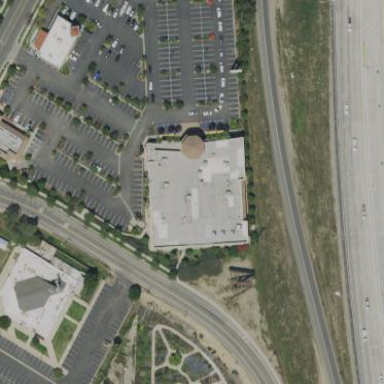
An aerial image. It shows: Building that houses fitness center.